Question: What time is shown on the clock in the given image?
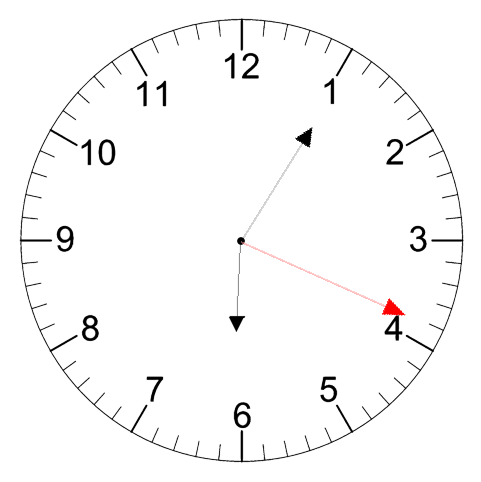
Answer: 06:05:19